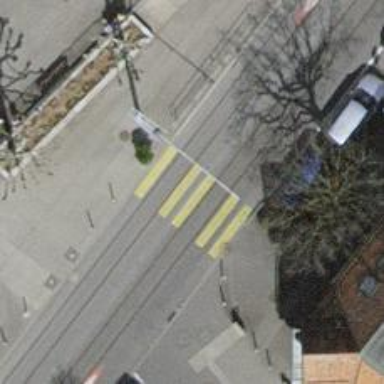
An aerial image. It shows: Sidewalk along the footway.